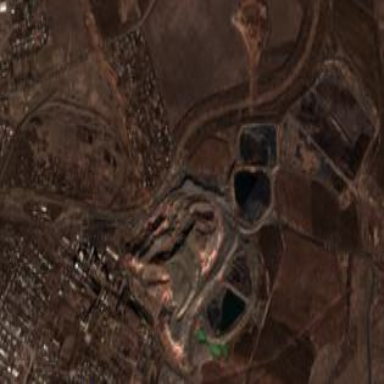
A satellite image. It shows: Spoil heap in landfill area.